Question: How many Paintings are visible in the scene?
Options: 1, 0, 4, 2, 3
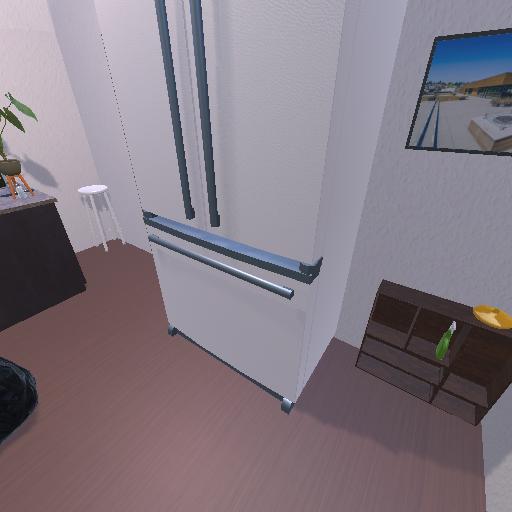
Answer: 1